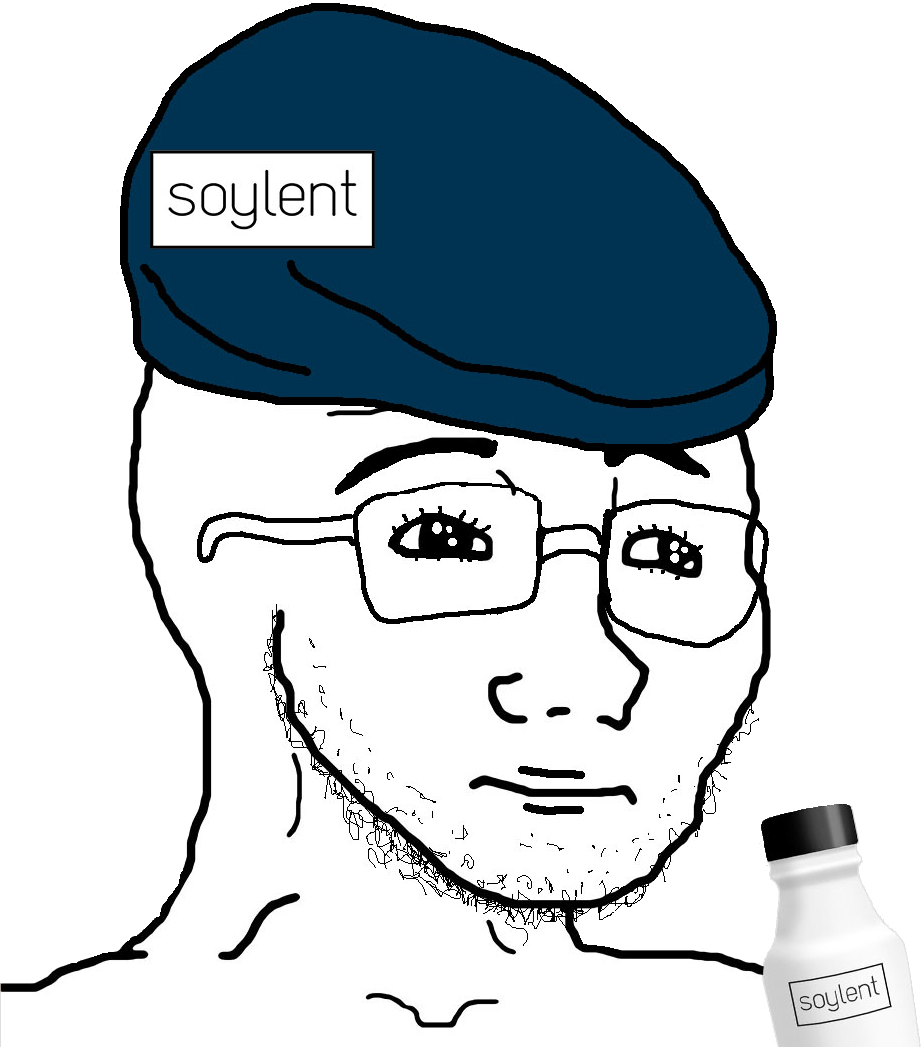
Label: 5_Soyjak